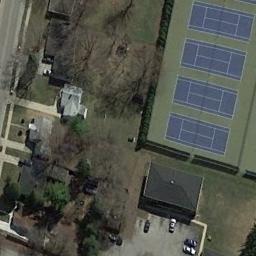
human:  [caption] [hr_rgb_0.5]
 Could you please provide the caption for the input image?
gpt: There is a long red and green tennis court in the picture .

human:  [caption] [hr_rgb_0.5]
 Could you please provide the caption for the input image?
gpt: The tennis court is on the bare land next to some trees and buildings .

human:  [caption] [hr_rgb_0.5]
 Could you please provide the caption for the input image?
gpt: Some cars are beside the tennis court .

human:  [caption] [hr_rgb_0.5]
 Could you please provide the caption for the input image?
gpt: There are some buildings and sparse trees next to the tennis court .

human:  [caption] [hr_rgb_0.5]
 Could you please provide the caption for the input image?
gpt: There are some buildings and withered trees beside the tennis courts .